Field crop: maize
Growth stage: 2
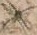
Species: salsola